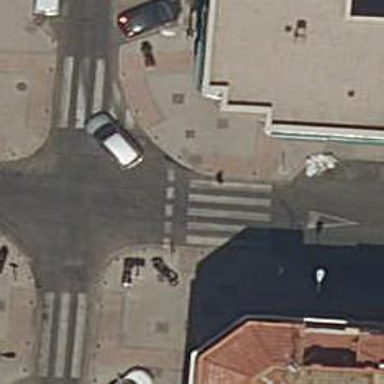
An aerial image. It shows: Marked crossing on the road.